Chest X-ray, AP view. Patient: 45 years old, sex F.
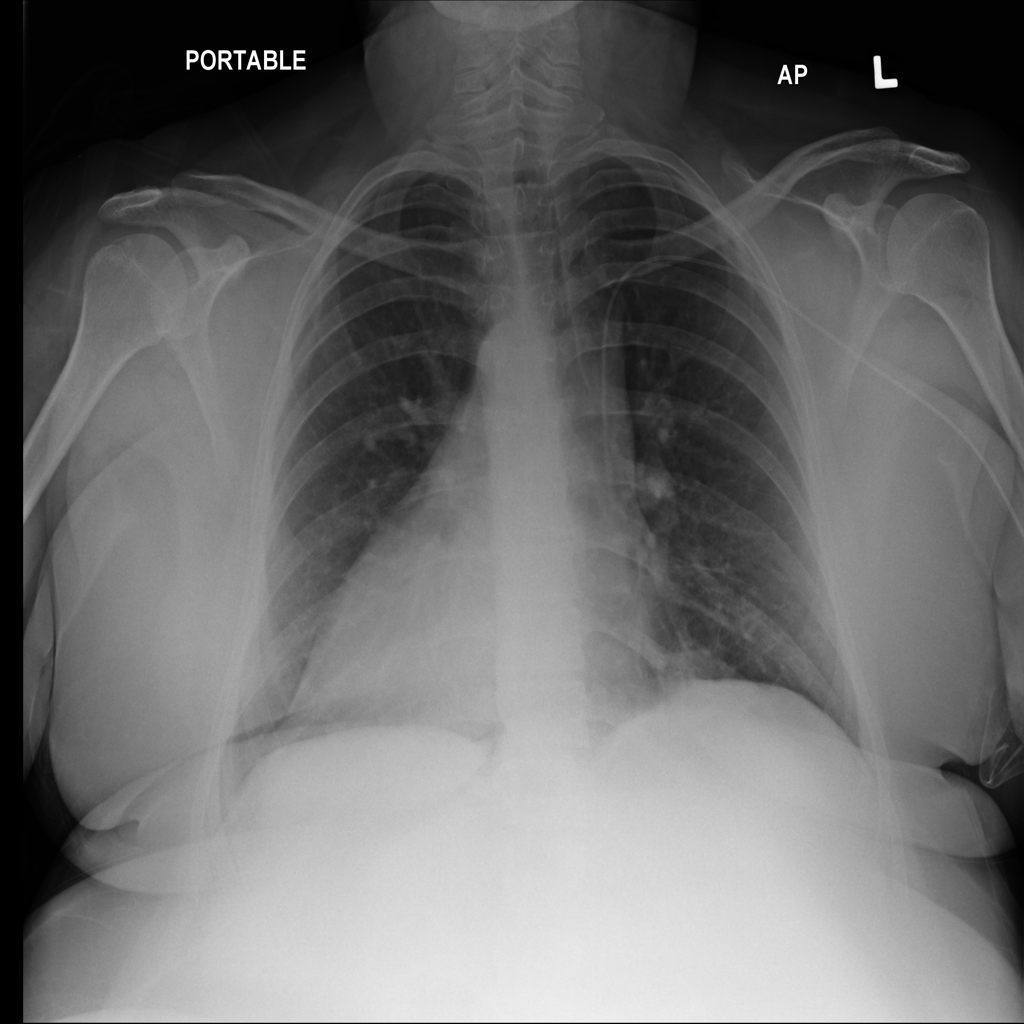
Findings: No Finding